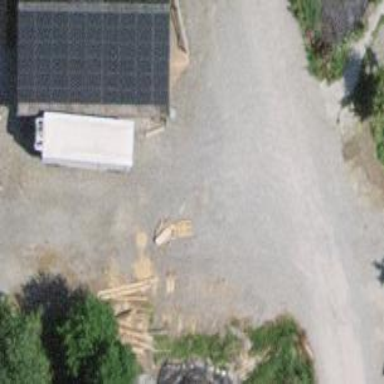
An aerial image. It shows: Solar power generator.